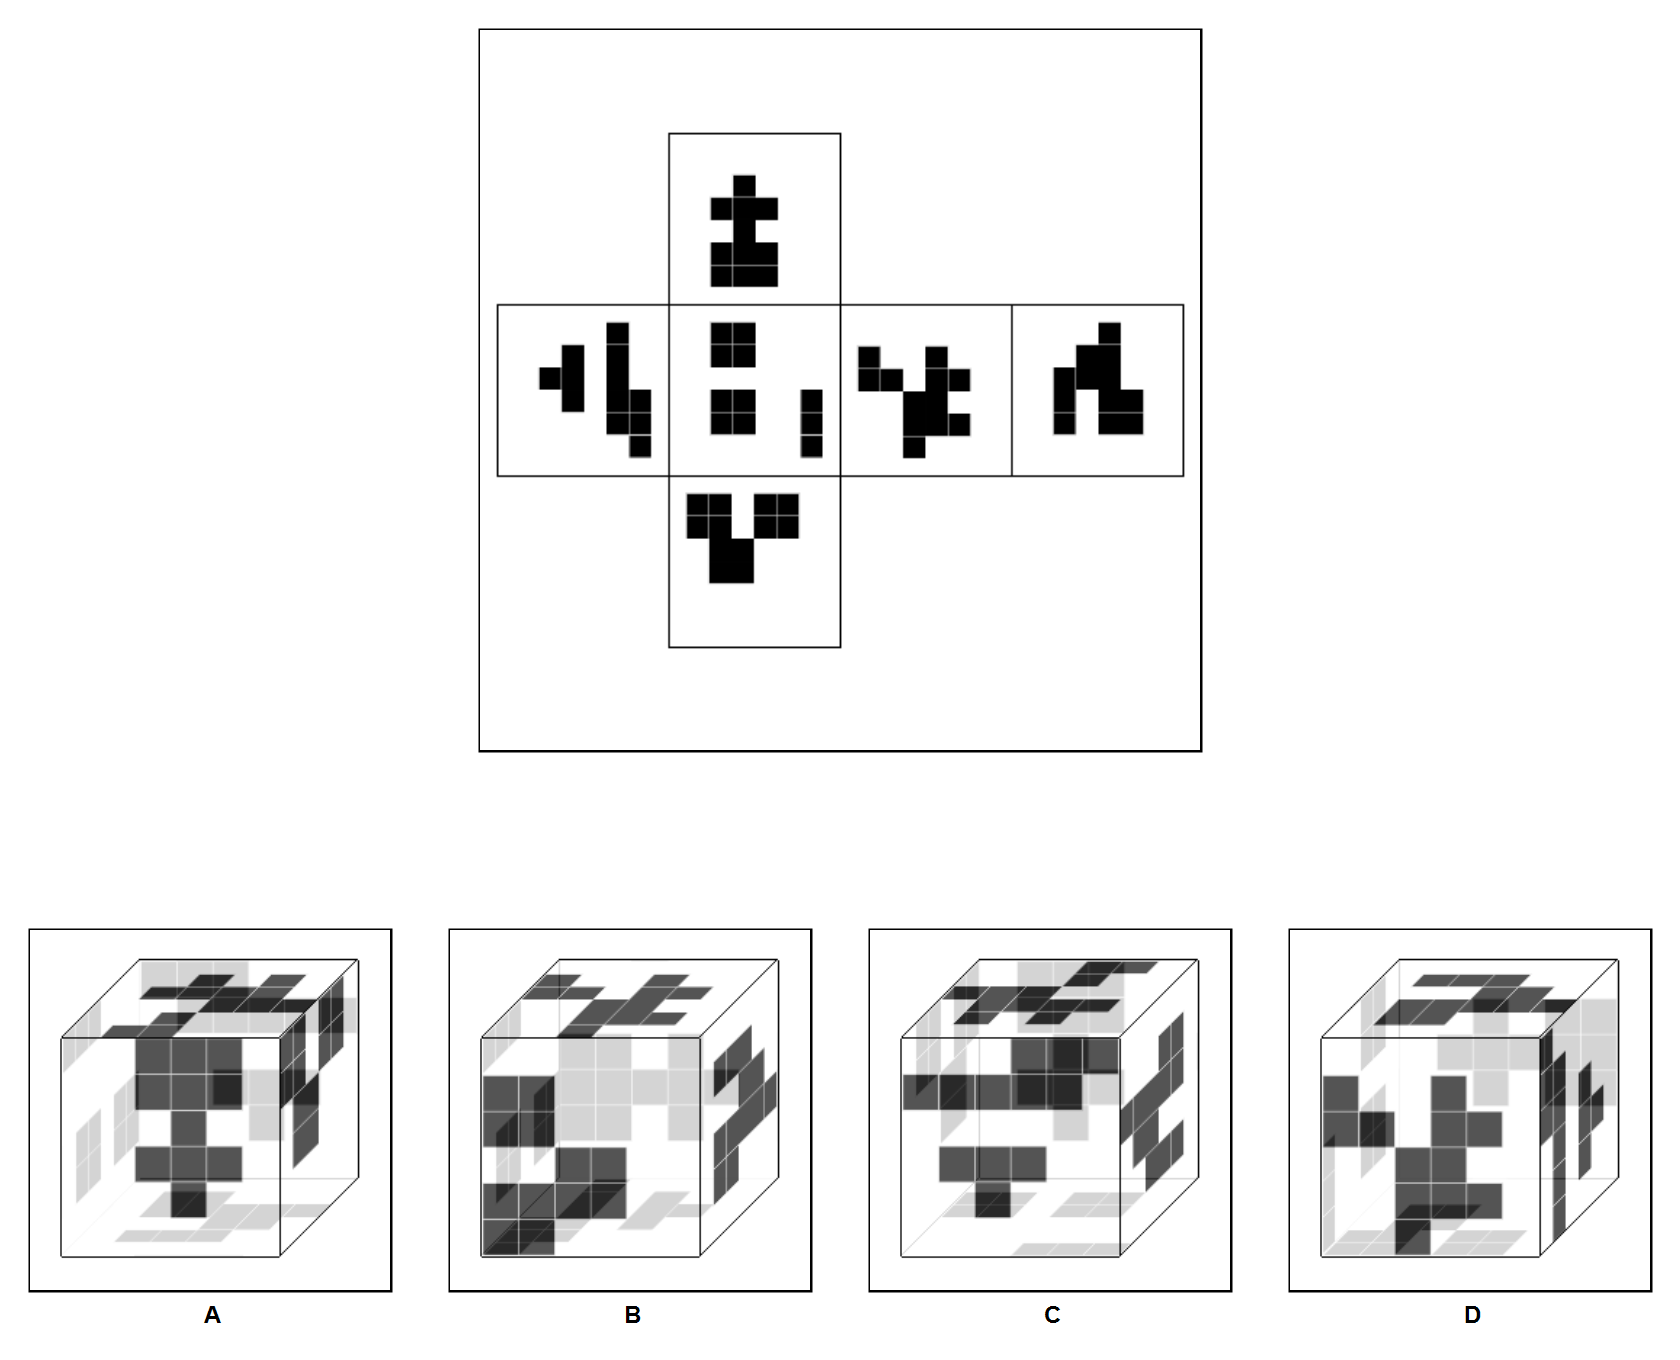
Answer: B